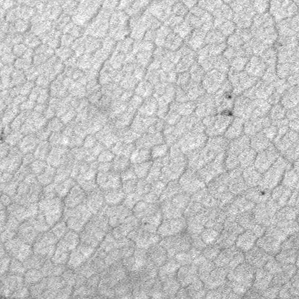
Label: frost